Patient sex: F
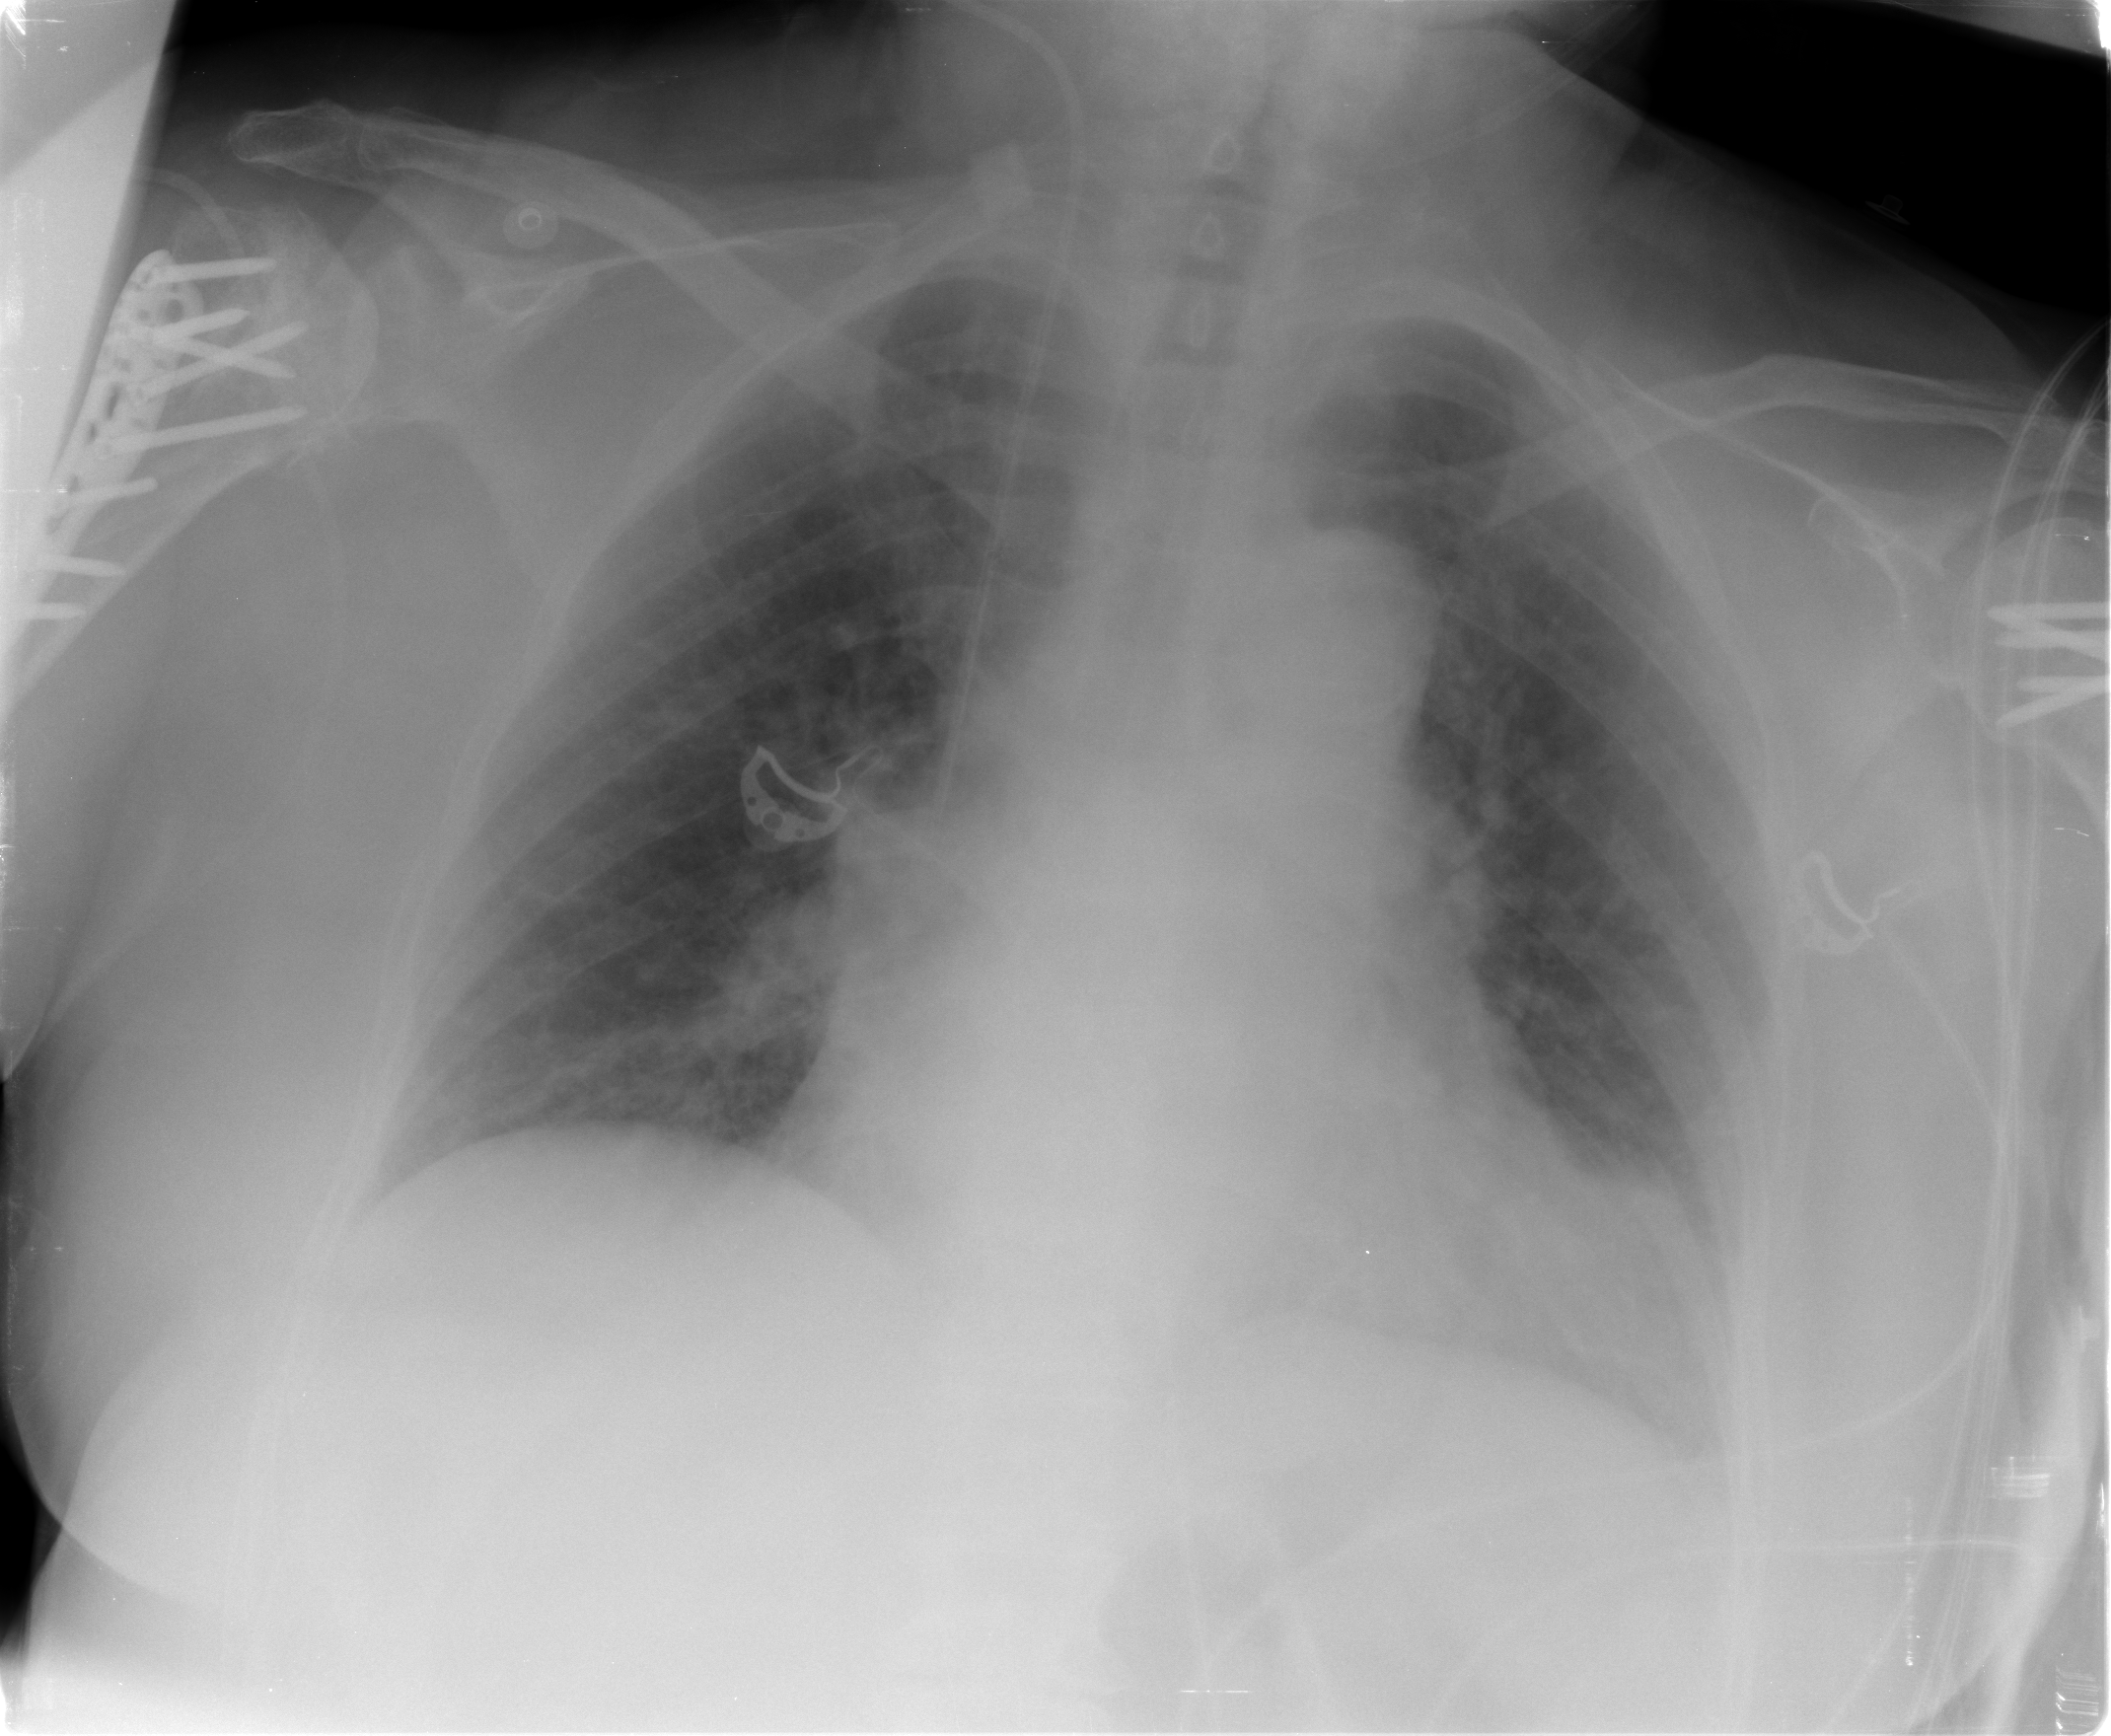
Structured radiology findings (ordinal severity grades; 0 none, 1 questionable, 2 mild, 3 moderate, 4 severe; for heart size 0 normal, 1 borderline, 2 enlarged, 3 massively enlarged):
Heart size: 2
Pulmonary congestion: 2
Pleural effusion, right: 0
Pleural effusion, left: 2
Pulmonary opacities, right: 0
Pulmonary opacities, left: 0
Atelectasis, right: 2
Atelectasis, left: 2